Question: EDIT - found exact same issue at <URL> which says resolved. Is this still an issue with NHibernate
. Category has many-to-one relationship with Department. DepartmentDescription table holds description of a department in multiple languages.
These are entities in C# and their Nhibernate mappings. I have modeled DepartmentDescriptions as an IDictionary on Department
'''
public class Category
{
public virtual int Id { get; set; }
public virtual string Name { get; set; }
public virtual Department Department { get; set; }
}
public class Department
{
public virtual int Id { get; set; }
public virtual string Name { get; set; }
public virtual IDictionary<string, string> Description { get; set; }
}
'''
category mapping
'''
<?xml version="1.0" encoding="utf-8" ?>
<hibernate-mapping xmlns="urn:nhibernate-mapping-2.2" assembly="NH.Domain" namespace="NH.Domain">
<class name="Category" table="Category">
<id name="Id" column="Id">
<generator class="identity"></generator>
</id>
<property name="Name" column="Name"></property>
<many-to-one name="Department" column="DepartmentId" class="Department"></many-to-one>
</class>
</hibernate-mapping>
'''
Department mapping
'''
<?xml version="1.0" encoding="utf-8" ?>
<hibernate-mapping xmlns="urn:nhibernate-mapping-2.2" assembly="NH.Domain" namespace="NH.Domain">
<class name="Department" table="Department">
<id name="Id" column="Id">
<generator class="identity"></generator>
</id>
<property name="Name" column="Name"></property>
<map name="Description" table="DepartmentDescription">
<key column="DepartmentId"></key>
<index column="LanguageCode" type="string"></index>
<element column="Description" type="string"></element>
</map>
</class>
</hibernate-mapping>
'''
This is the HQL I am using to get a category and eager load its department
'''
select c from Category as c
join fetch c.Department as dept
join fetch dept.Description as desc
where c.Id=1
'''
On executing this HQL I get a system.nullreferenceexception - saying object is not set to reference of an object. Here is the stack trace
'''
at NHibernate.Loader.BasicLoader.IsBag(ICollectionPersister collectionPersister)
at NHibernate.Loader.BasicLoader.PostInstantiate()
at NHibernate.Hql.Ast.ANTLR.Loader.QueryLoader..ctor(QueryTranslatorImpl queryTranslator, ISessionFactoryImplementor factory, SelectClause selectClause)
at NHibernate.Hql.Ast.ANTLR.QueryTranslatorImpl.DoCompile(IDictionary'2 replacements, Boolean shallow, String collectionRole)
at NHibernate.Hql.Ast.ANTLR.QueryTranslatorImpl.Compile(IDictionary'2 replacements, Boolean shallow)
at NHibernate.Hql.Ast.ANTLR.ASTQueryTranslatorFactory.CreateQueryTranslators(IASTNode ast, String queryIdentifier, String collectionRole, Boolean shallow, IDictionary'2 filters, ISessionFactoryImplementor factory)
at NHibernate.Hql.Ast.ANTLR.ASTQueryTranslatorFactory.CreateQueryTranslators(String queryString, String collectionRole, Boolean shallow, IDictionary'2 filters, ISessionFactoryImplementor factory)
at NHibernate.Engine.Query.HQLStringQueryPlan.CreateTranslators(String hql, String collectionRole, Boolean shallow, IDictionary'2 enabledFilters, ISessionFactoryImplementor factory)
at NHibernate.Engine.Query.HQLStringQueryPlan..ctor(String hql, String collectionRole, Boolean shallow, IDictionary'2 enabledFilters, ISessionFactoryImplementor factory)
at NHibernate.Engine.Query.HQLStringQueryPlan..ctor(String hql, Boolean shallow, IDictionary'2 enabledFilters, ISessionFactoryImplementor factory)
at NHibernate.Engine.Query.QueryPlanCache.GetHQLQueryPlan(String queryString, Boolean shallow, IDictionary'2 enabledFilters)
at NHibernate.Impl.AbstractSessionImpl.GetHQLQueryPlan(String query, Boolean shallow)
at NHibernate.Impl.AbstractSessionImpl.CreateQuery(String queryString)
at NH.Program.Main(String[] args) in Program.cs:line 32
at System.AppDomain._nExecuteAssembly(RuntimeAssembly assembly, String[] args)
at System.AppDomain.ExecuteAssembly(String assemblyFile, Evidence assemblySecurity, String[] args)
at Microsoft.VisualStudio.HostingProcess.HostProc.RunUsersAssembly()
at System.Threading.ThreadHelper.ThreadStart_Context(Object state)
at System.Threading.ExecutionContext.RunInternal(ExecutionContext executionContext, ContextCallback callback, Object state, Boolean preserveSyncCtx)
at System.Threading.ExecutionContext.Run(ExecutionContext executionContext, ContextCallback callback, Object state, Boolean preserveSyncCtx)
at System.Threading.ExecutionContext.Run(ExecutionContext executionContext, ContextCallback callback, Object state)
at System.Threading.ThreadHelper.ThreadStart()
'''
Any help is appreciated.
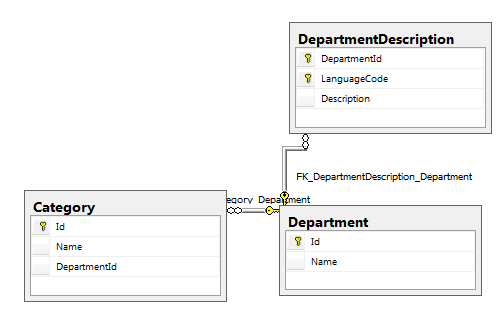
Answer: In this case, I would say, you are doing it correct, but the parser does not read it correctly. Anyhow, what would work is this:
'''
select c from Category as c
join fetch c.Department as dept
// join fetch dept.Description as desc
join fetch c.Department.Description as desc // alias not used
where c.Id=1
'''
'Department'
The reason, why this bug remains in the HQL parser (in such a mature product as NHibernate is), would have one reason: You are using in some very specific, rare scenario. It is not excuse for NHiberante. But could/should be a sign...
I would suggest, rather then using the 'IDictinary<ValueType, ValueType>', give it more coding and create the wrapping object and map it as 'ILit<MyWrapperObject>'. You will gain more standard behavior, and better querying options. Please check <URL>